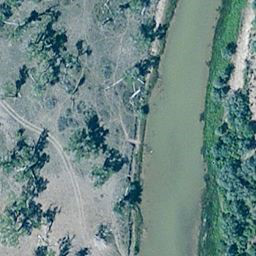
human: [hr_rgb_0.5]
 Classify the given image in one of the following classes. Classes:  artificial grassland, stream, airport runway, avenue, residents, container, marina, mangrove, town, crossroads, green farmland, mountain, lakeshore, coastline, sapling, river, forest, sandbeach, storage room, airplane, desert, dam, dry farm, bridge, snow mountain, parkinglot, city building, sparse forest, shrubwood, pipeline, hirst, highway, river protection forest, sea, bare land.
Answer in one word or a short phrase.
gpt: river